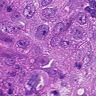
Metastatic tissue present: yes